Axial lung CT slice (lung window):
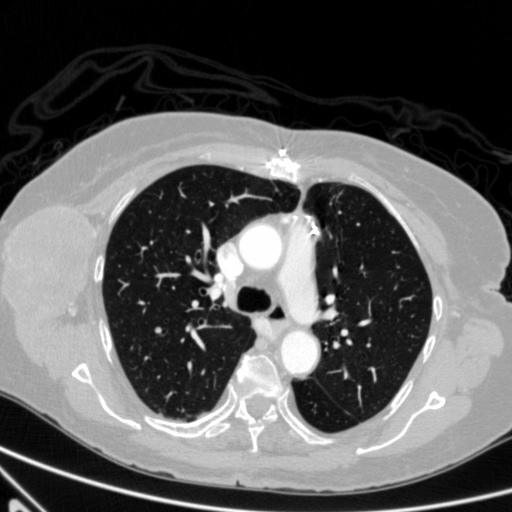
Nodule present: no